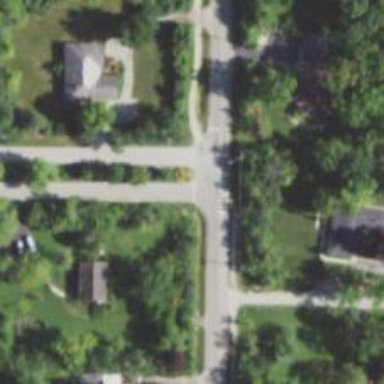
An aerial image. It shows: Road with stop sign.